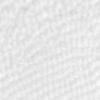
Label: no_change